Question: I have bubble plot like this, and I am willing to put labels next to each bubble (their name). Does any body know how to do that?

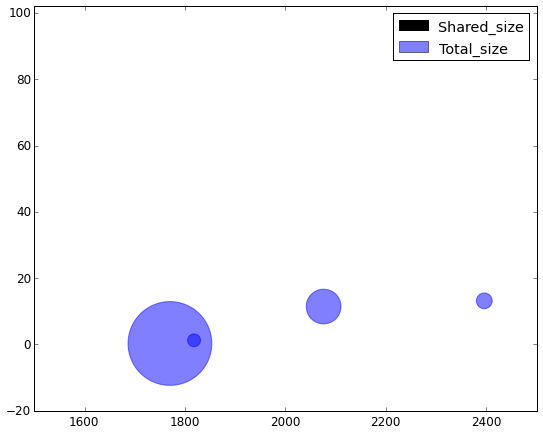
Answer: @Falko refered to another post that indicates you should be looking for the 'text' method of the axes. However, your problem is quite a bit more involved than that, because you'll need to implement an that scales dynamically with the size of the "bubble" (the marker). That means you'll be looking into the <URL> of matplotlib.
As you didn't provide a simple example dataset to experiment with, I've used one that is freely available: earthquakes of 1974. In this example, I'm plotting the depth of the quake vs the date on which it occurred, using the magnitude of the earthquake as the size of the bubbles/markers. I'm appending the locations of where these earthquakes happened , (which is far more easy: ignore the offset and set 'ha='center'' in the call to 'ax.text').
Note that the bulk of this code example is merely about getting some dataset to toy with. What you really needed was just the 'ax.text' method with the offset.
'''
from __future__ import division # use real division in Python2.x
from matplotlib.dates import date2num
import matplotlib.transforms as transforms
import matplotlib.pyplot as plt
import numpy as np
import pandas as pd
# Get a dataset
data_url = 'http://datasets.flowingdata.com/earthquakes1974.csv'
df = pd.read_csv(data_url, parse_dates=['time'])
# Select a random subset of that dataframe to generate some variance in dates, magnitudes, ...
data = np.random.choice(df.shape[0], 10)
records = df.loc[data]
# Taint the dataset to add some bigger variance in the magnitude of the
# quake to show that the offset varies with the size of the marker
records.mag.values[:] = np.arange(10)
records.mag.values[0] = 50
records.mag.values[-1] = 100
dates = [date2num(dt) for dt in records.time]
f, ax = plt.subplots(1,1)
ax.scatter(dates, records.depth, s=records.mag*100, alpha=.4) # markersize is given in points**2 in recentt versions of mpl
for _, record in records.iterrows():
# Specify an offset for the text annotation:
# it is approx the radius of the disc + 10 points to the right
dx, dy = np.sqrt(record.mag*100)/f.dpi/2 + 10/f.dpi, 0.
offset = transforms.ScaledTranslation(dx, dy, f.dpi_scale_trans)
ax.text(date2num(record.time), record.depth, s=record.place,
va='center', ha='left',
transform=ax.transData + offset)
ax.set_xticks(dates)
ax.set_xticklabels([el.strftime("%Y-%M") for el in records.time], rotation=-60)
ax.set_ylabel('depth of earthquake')
plt.show()
'''
For one such run, I got:

Definitely not pretty because of the overlapping labels, but it was just an example to show how to use the 'transforms' in matplotlib to dynamically add an offset to the labels.